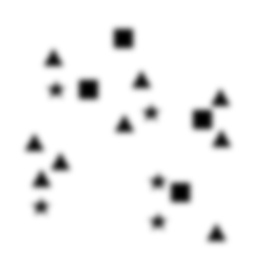
Squares: 4
Triangles: 9
Stars: 5
Total shapes: 18